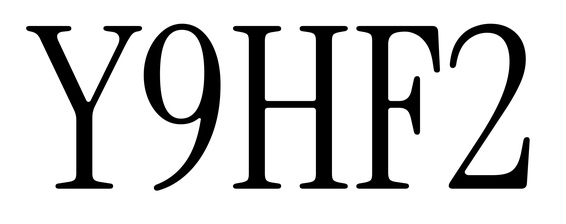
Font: InstrumentSerif-Regular